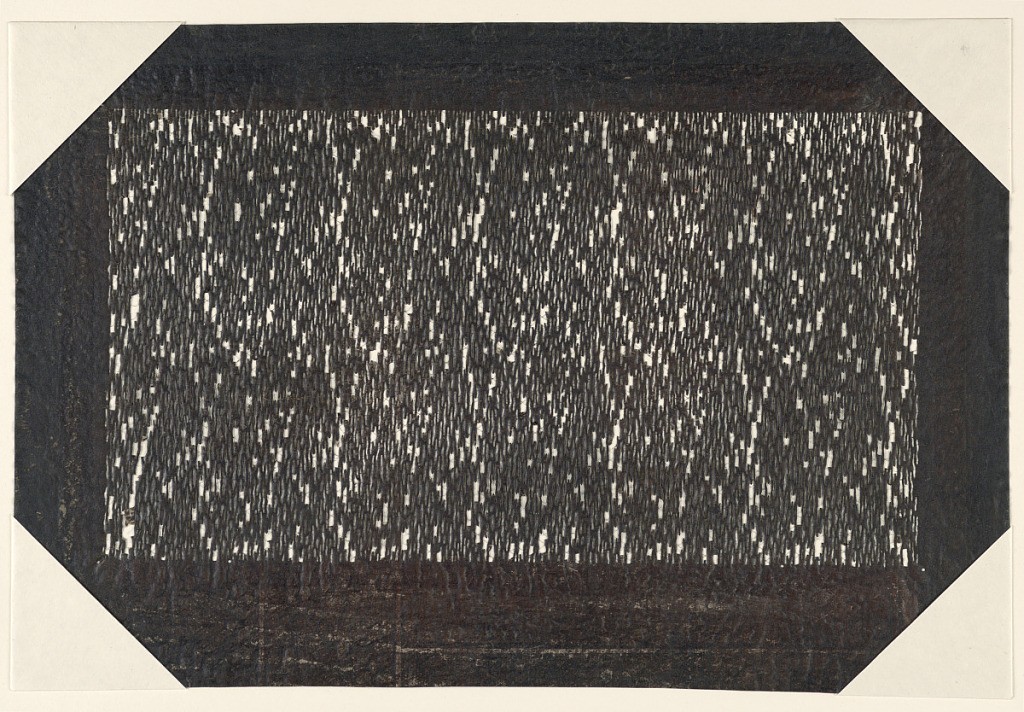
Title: Rain Motif
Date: late 18th - early 19th century
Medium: Mulberry paper (kozo washi) treated with fermented persimmon tannin (kakishibu)
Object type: Katagami
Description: This abstract motif depicts a rainstorm using tiny organic forms.